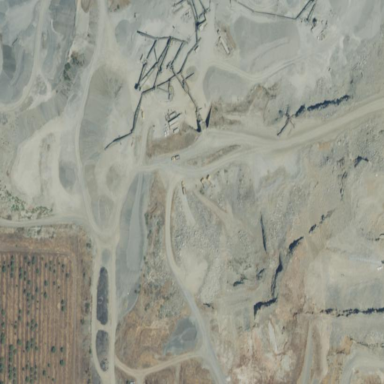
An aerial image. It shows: Vacant or disturbed land used as quarry.